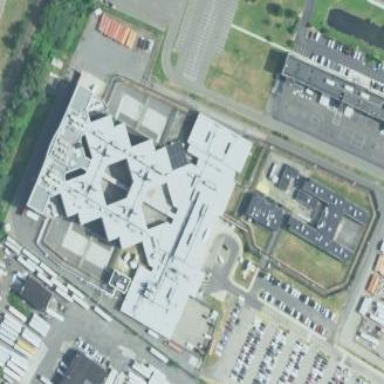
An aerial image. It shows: Prison.